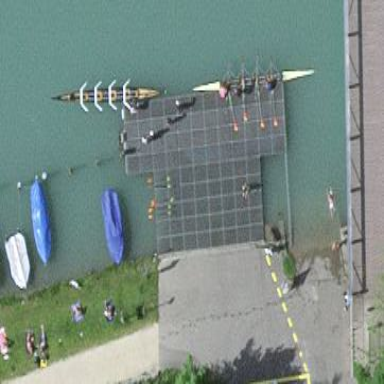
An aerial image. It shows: Pier made of metal grid.